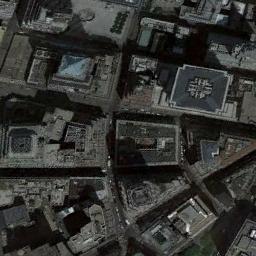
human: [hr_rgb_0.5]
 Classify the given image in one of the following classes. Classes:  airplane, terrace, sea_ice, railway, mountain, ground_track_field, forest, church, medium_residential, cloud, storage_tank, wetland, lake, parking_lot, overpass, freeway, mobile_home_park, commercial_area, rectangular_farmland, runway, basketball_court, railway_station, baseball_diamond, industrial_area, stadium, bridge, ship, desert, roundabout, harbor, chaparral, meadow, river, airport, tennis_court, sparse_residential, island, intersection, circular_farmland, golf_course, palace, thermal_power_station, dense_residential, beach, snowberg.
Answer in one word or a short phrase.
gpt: commercial_area